Question: I searched in site and there were similar questions as mine but none of theme were not my answer
look at this picture:

so it is clear that i want to start 'CrimeActivity' by sending an 'intent' from 'CrimeListFragment' + an 'extra' in its 'intent'
the book that i read for android programming its author said:
> Starting an activity from a fragment works nearly the same as starting an activity from another activity.
You call the Fragment.startActivity(Intent) method, which calls the corresponding Activity
method behind the scenes
'''
public void onListItemClick(ListView l, View v, int position, long id) {
// Get the Crime from the adapter
Crime c = ((CrimeAdapter)getListAdapter()).getItem(position);
// Start CrimeActivity
Intent i = new Intent(getActivity(), CrimeActivity.class);
i.putExtra(CrimeFragment.EXTRA_CRIME_ID, c.getId());
startActivity(i);
}
'''
the second part is now retrieving the 'intent' and its 'extra' and the author said about that:
> There are two ways a fragment can access data in its activity's intent: an easy, direct shortcut and a
complex, flexible implementation. First, you are going to try out the shortcut. Then you will implement
the complex and flexible solution that involves fragment arguments.
and my problem is about the first way, the shortcut
> In the shortcut, CrimeFragment will simply use the getActivity() method to access the
CrimeActivity's intent directly. Return to CrimeFragment and add the key for the extra. Then, in
onCreate(Bundle), retrieve the extra from CrimeActivity's intent and use it to fetch the Crime
'''
public class CrimeFragment extends Fragment {
public static final String EXTRA_CRIME_ID =
"com.bignerdranch.android.criminalintent.crime_id";
private Crime mCrime;
...
public void onCreate(Bundle savedInstanceState) {
super.onCreate(savedInstanceState);
mCrime = new Crime();
UUID crimeId = (UUID)getActivity().getIntent()
.getSerializableExtra(EXTRA_CRIME_ID);
mCrime = CrimeLab.get(getActivity()).getCrime(crimeId);
}
'''
> Having the fragment access the intent that belongs to the hosting activity makes for simple code.
However, it costs you the encapsulation of your fragment. CrimeFragment is no longer a reusable
building block because it expects that it will always be hosted by an activity whose Intent defines an
extra named EXTRA_CRIME_ID.This may be a reasonable expectation on CrimeFragment's part, but it
means that CrimeFragment, as currently written, cannot be used with
just any activity.
My question and problem is the last sentence, why this Fragment ('CrimeFragment') cannot be used with just any 'Activity'???
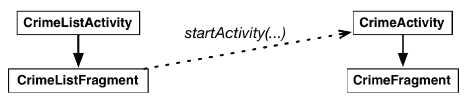
Answer: The author explains it. Your 'CrimeFragment', in its 'onCreate()' method, gets its hosting activity (through 'getActivity()') and then attempts to get an UUID from the 'Intent' used to start that 'Activity'.
This means that any activity containing your 'CrimeFragment' now has to obey this rule, i.e. its intent should have (in it) an extra defined by the name 'EXTRA_CRIME_ID'. If that activity does not comply, you'll see an exception being thrown in 'CrimeFragment''s 'onCreate()'.
Try having this fragment in a new activity created by yourself to see what happens.